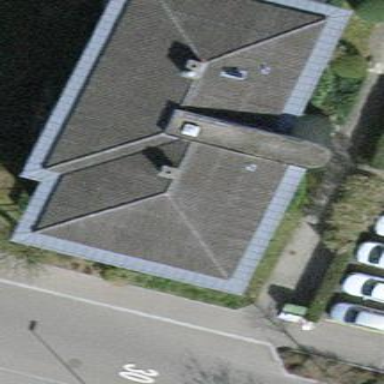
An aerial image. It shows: Apartment building with flat roof.